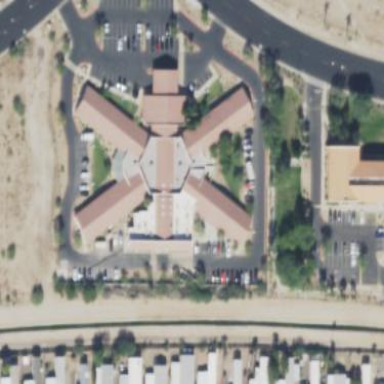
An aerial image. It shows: Building.